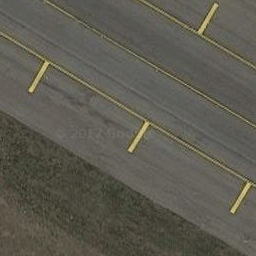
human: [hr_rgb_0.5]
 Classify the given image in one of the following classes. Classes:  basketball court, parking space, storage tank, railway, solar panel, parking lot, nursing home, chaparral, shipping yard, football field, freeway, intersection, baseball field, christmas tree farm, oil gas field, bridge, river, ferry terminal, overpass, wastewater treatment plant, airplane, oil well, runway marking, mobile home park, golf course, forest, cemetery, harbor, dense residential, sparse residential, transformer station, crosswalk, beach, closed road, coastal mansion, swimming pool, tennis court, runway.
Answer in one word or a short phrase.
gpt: runway marking